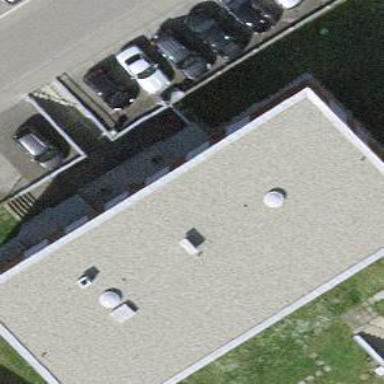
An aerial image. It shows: Building with apartments and flat roof.